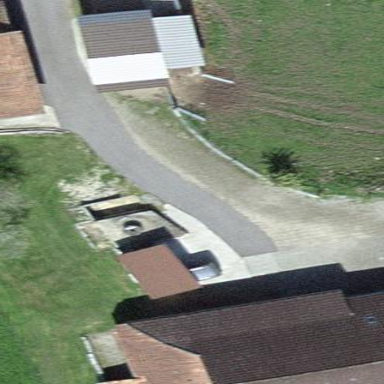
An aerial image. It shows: Farmyard area.